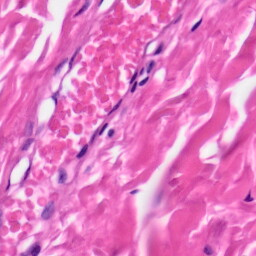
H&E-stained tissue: Skin